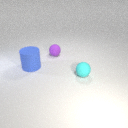
small purple rubber sphere behind large blue rubber cylinder